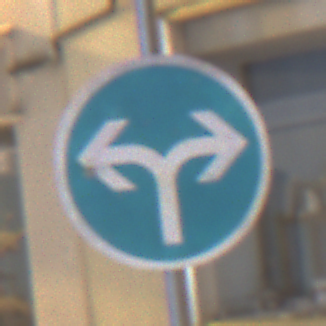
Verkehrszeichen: VorgeschriebeneFahrtrichtungRechtsOderLinks
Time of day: Night
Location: Outdoor (Urban)
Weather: Overcast
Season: Winter
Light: Artificial